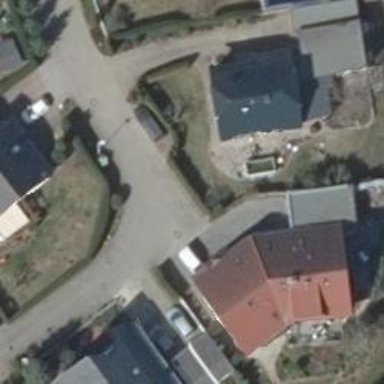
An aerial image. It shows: Paved residential road.